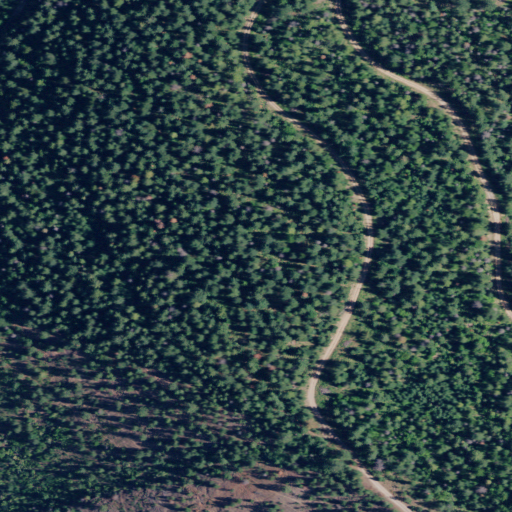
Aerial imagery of ridge(s) in Idaho named Maude Ridge containing evergreen forest and shrub